Question: Is it possible to personalize the My Profile page in it can be done on the My Home page?

I want to remove the default Web Parts and add other ones.
I don't want to use SharePoint Designer or edit any files manually.
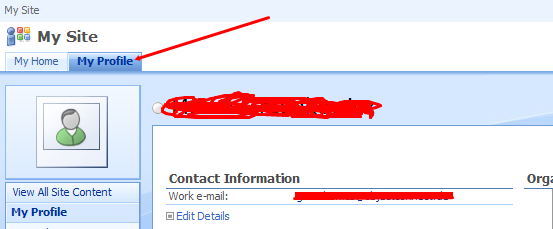
Answer: Yes - the 'Site Actions' menu at the top-right of the page will allow you to add / remove web parts. Anyone with 'Full Control' over their own MySite (i.e. everyone) should be able to do this.